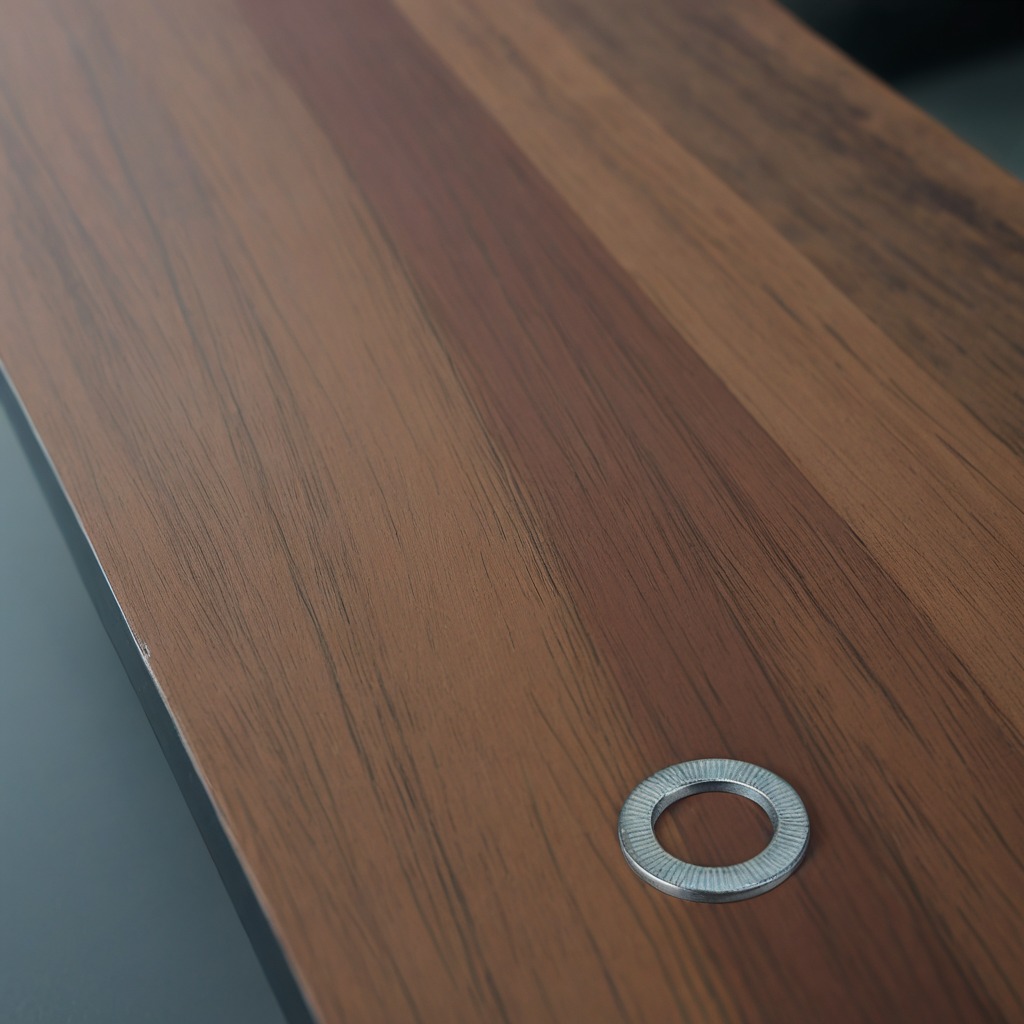
A flat metal washer is lying on the old table in the garage.